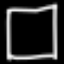
Label: square